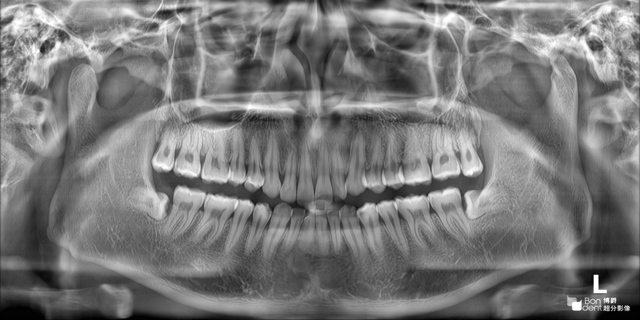
adult